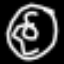
Label: donut